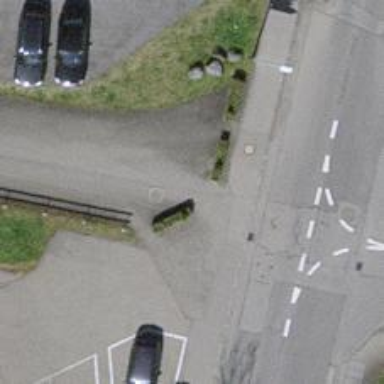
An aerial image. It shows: Bollard barrier.